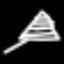
Label: The Eiffel Tower